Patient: sex M, age 47
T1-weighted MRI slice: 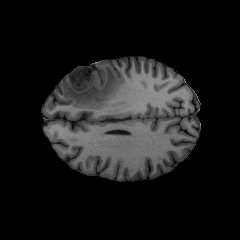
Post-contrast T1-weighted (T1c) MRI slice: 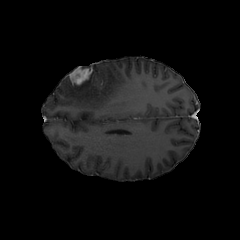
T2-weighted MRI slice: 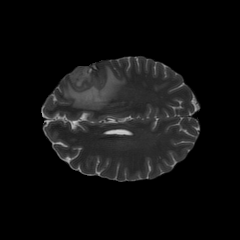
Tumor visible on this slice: yes
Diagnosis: Glioblastoma, IDH-wildtype
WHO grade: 4